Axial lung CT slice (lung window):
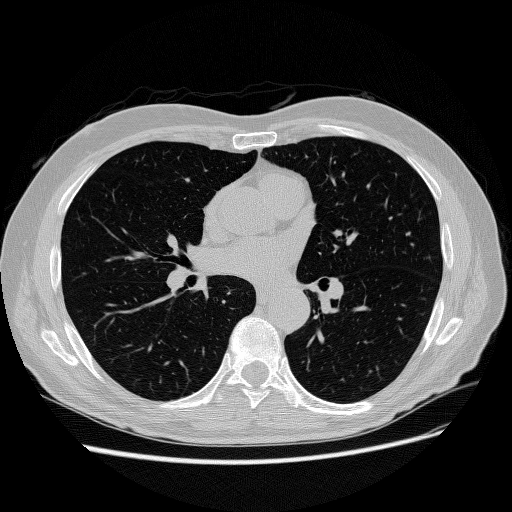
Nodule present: no